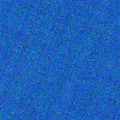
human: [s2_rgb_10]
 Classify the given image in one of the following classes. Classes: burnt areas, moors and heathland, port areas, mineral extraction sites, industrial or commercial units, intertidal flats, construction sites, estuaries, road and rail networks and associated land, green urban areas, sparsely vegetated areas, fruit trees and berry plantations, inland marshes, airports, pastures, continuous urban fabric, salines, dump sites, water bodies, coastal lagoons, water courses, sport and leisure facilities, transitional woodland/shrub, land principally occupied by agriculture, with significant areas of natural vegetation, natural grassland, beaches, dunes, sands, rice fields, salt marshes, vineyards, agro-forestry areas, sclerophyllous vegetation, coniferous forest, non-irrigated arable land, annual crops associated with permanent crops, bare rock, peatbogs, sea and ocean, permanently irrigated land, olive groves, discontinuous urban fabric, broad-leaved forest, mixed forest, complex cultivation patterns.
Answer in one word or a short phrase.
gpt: sea and ocean